Field crop: maize
Growth stage: 2
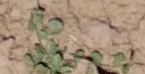
Species: convolvulus